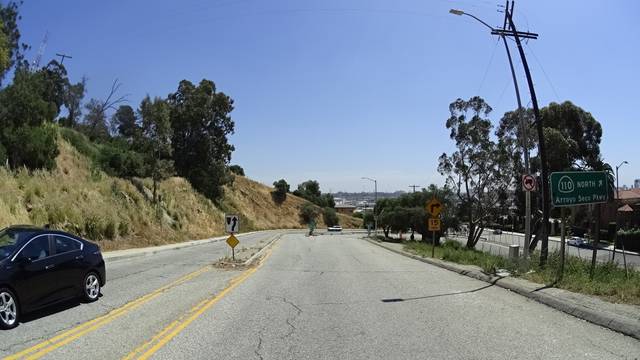
Region: Mexico
Coordinates: 34.071, -118.235